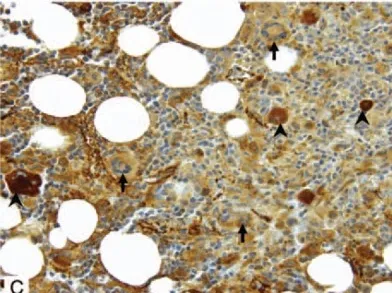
The atypical histiocytes (arrow) are immunohistochemically. Negative for factor VIII, and . In contrast, megakaryocytes (arrowhead) are positive for factor VIII.
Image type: pathology (immunostaining)